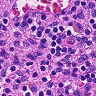
Metastatic tissue present: no